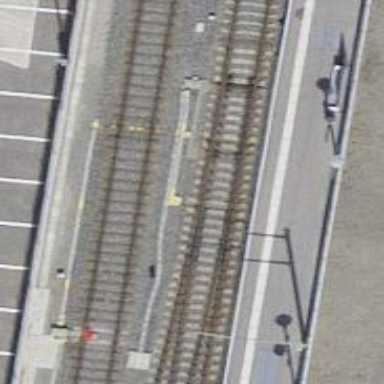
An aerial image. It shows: Railway switch.